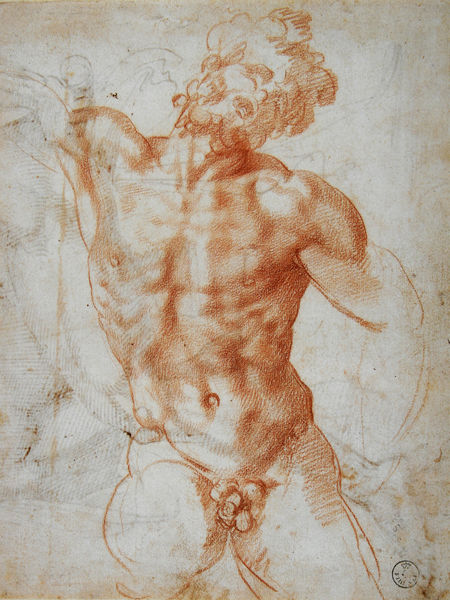
Titel: Laokoon
Künstler: Baccio Bandinelli
Standort: Florenz
Institution: Gabinetto Disegni e Stampe degli Uffizi
Schlagwörter: akt, mann, nackt, ocker, orange, zeichnung, rot, bart, studie, men, red, white, arm, face, hair, nose, muskeln, brown, geschlecht, oberkörper, muskulös, penis, greek, man, naked, nude, nudity, head, eyes, male, oker, drawing, paper, color, shadow, mouth, line, sketch, beard, myth, rötel, curls, muskulatur, person, human, arms, neck, renaissance, ink, adonis, art, study, pencil, balls, legs, god, chest, figure, chalk, rough, shading, shade, canvas, bronze, body, muscle, belly button, navel, nipples, stomach, thigh, sepia, muscles, pain, hip, suffering, unfinished, incomplete, leonardo, anatomical, da vinci, torso, belly, curly, michelangelo, notebook, genitals, scream, ribs, michaelangelo, stretch, value, tilted, da, reds, abs, open mouth, shout, myhtology, dshoulder, scotum, linipples, 예수님이 생각난다, 얼굴보다 몸을 더 잘 그린것 같다, 조금 부끄럽다, 팔이 잘 안보여서 무섭다, torss, tonal model, stomch